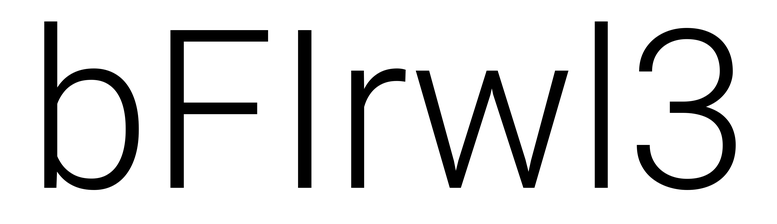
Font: Roboto_Light